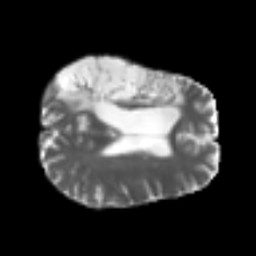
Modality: T2w
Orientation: axial
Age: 54
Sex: male
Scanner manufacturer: siemens
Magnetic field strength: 3 T
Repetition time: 4.999 s
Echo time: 0.07946 s